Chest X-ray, PA view. Patient: 31 years old, sex F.
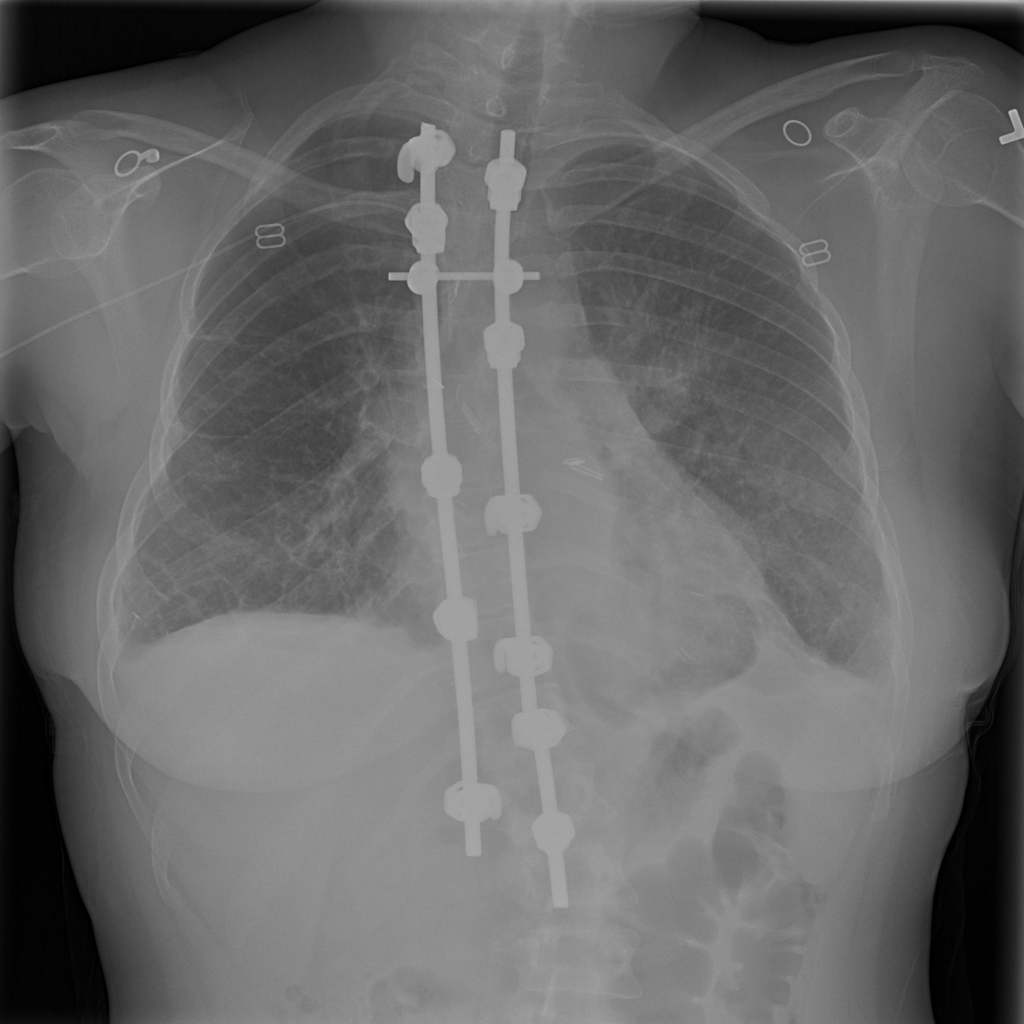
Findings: Effusion, Infiltration